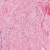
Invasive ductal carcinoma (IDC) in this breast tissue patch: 0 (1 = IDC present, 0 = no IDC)